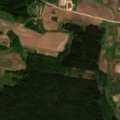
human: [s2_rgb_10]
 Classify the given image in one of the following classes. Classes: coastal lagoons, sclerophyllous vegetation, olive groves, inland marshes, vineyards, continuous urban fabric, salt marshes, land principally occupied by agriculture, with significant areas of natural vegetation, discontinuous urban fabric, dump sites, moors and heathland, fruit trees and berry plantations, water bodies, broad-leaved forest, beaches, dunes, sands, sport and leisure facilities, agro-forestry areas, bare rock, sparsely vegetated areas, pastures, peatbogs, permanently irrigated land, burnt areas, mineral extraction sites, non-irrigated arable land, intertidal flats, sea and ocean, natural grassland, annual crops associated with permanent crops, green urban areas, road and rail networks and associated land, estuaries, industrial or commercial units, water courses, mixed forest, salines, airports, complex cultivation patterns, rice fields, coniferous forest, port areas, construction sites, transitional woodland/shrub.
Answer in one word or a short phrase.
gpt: non-irrigated arable land, pastures, complex cultivation patterns, coniferous forest, mixed forest